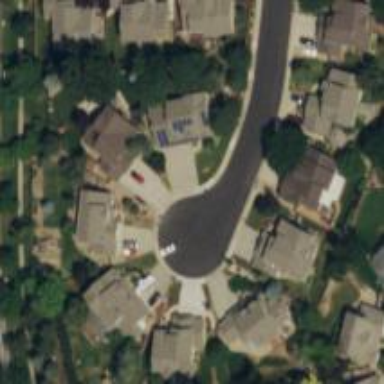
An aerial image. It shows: Turning circle on the road.